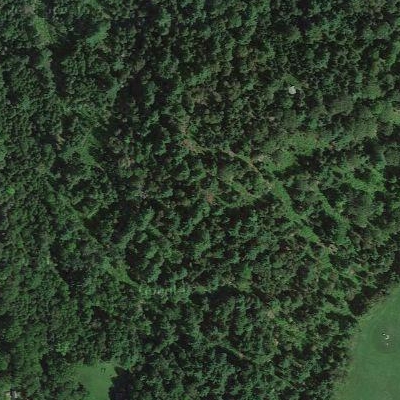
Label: Forest